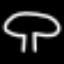
Label: mushroom